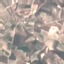
Land use / land cover: PermanentCrop